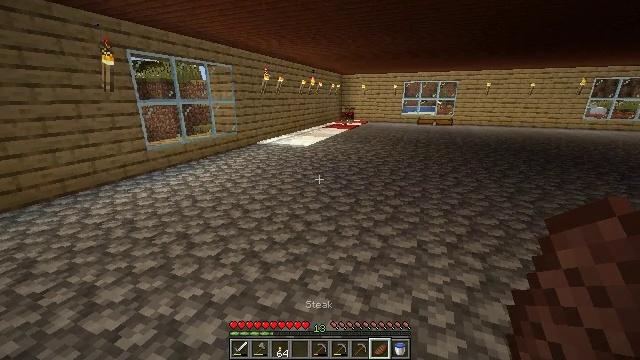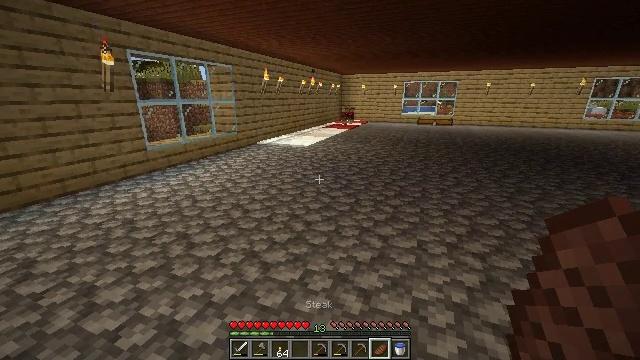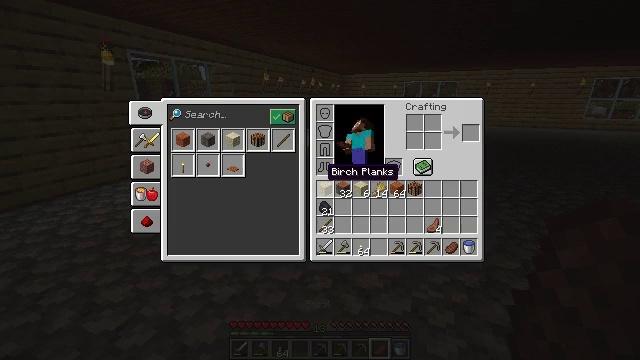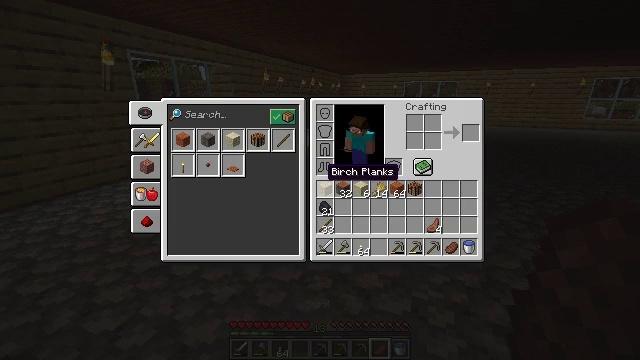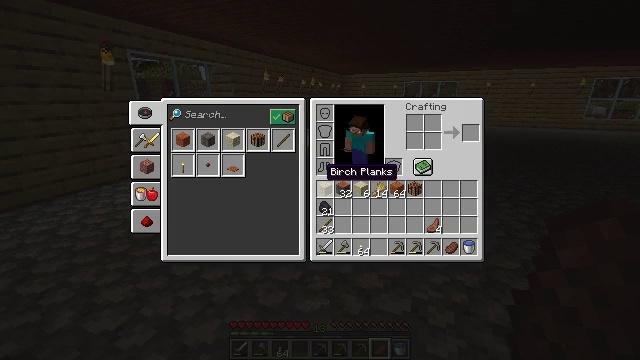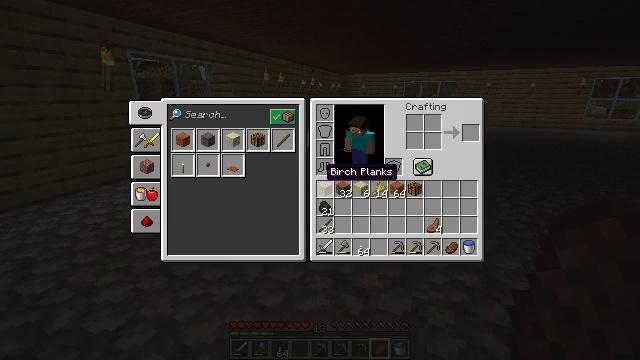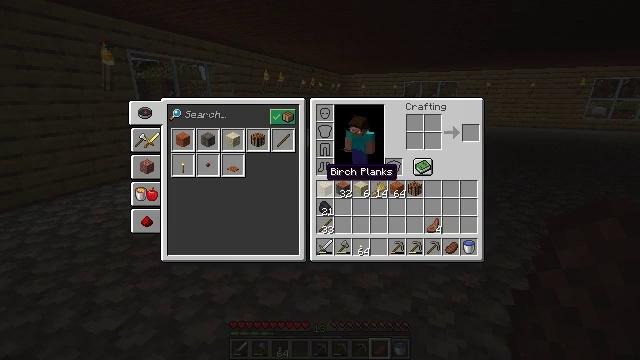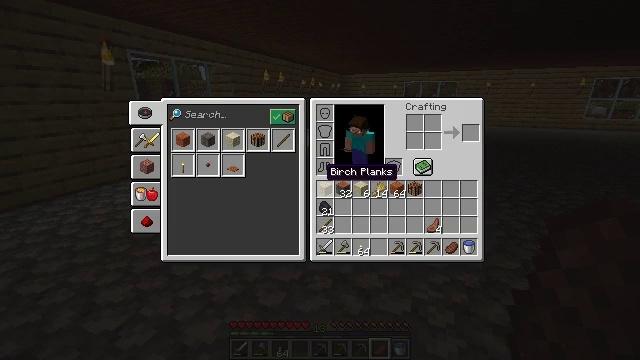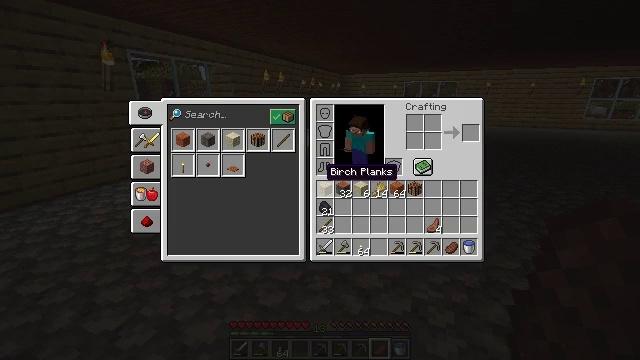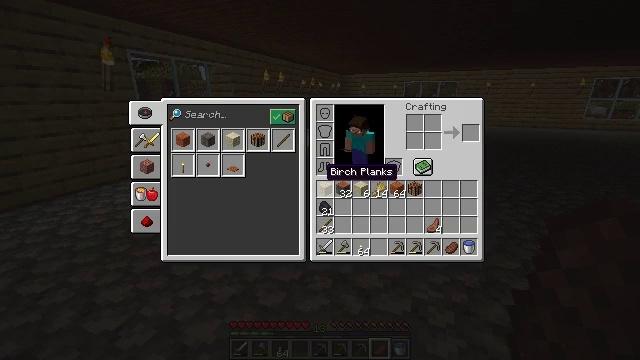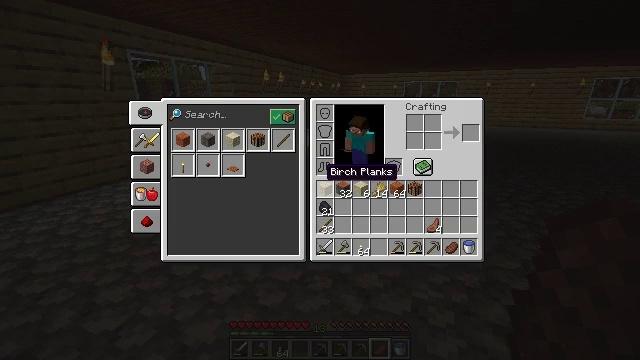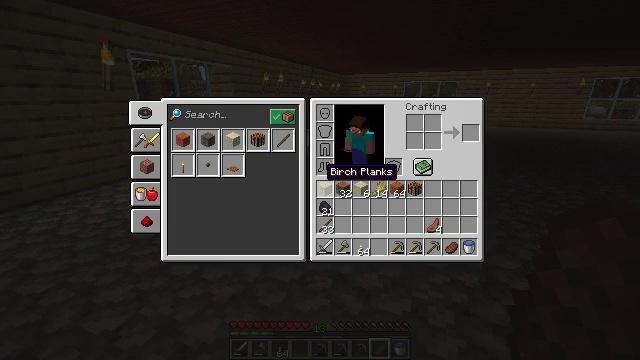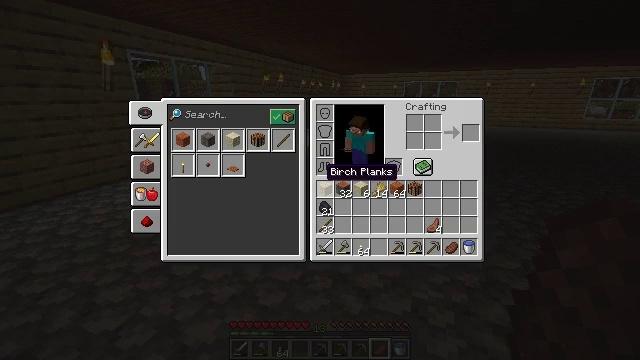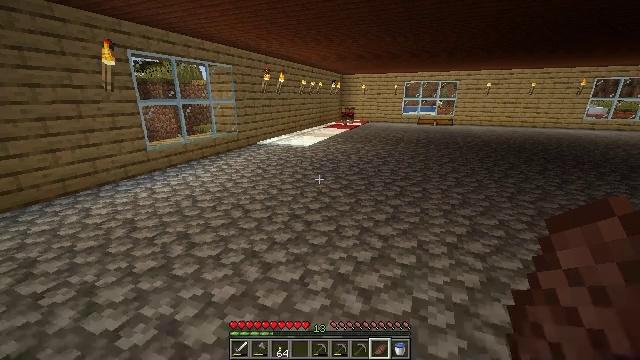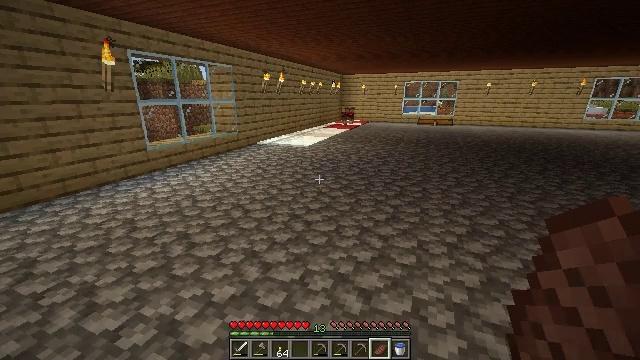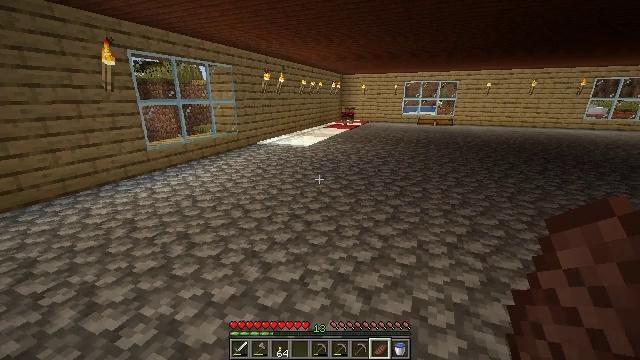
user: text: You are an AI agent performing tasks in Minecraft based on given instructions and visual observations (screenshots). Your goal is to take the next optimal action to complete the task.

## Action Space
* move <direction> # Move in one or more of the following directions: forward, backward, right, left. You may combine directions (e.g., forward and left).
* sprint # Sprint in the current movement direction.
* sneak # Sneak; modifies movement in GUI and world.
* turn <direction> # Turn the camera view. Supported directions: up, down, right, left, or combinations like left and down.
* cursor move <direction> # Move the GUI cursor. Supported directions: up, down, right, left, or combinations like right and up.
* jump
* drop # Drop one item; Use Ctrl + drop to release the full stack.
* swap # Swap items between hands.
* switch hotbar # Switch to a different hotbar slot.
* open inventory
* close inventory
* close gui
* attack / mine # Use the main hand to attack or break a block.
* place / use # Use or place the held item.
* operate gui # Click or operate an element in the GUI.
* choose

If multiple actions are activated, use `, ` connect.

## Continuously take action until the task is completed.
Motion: motion action
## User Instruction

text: Attack the cobblestone slab to gather it.
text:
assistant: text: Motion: no_op
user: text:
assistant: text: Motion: close inventory
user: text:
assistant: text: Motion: close inventory
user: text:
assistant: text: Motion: close inventory
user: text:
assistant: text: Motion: close inventory
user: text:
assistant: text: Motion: close inventory
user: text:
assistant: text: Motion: close inventory
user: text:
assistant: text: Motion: close inventory
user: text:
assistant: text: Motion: close inventory
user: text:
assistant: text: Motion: open gui
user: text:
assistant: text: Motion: no_op
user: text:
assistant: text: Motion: no_op
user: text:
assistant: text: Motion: no_op
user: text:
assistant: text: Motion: close gui
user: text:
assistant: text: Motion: open inventory
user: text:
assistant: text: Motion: no_op
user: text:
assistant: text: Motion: no_op
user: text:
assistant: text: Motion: no_op
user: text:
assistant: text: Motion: no_op
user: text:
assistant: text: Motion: no_op
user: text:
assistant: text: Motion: no_op
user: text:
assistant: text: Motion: no_op
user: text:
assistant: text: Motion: no_op
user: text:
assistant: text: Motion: close inventory
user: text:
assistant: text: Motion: close inventory
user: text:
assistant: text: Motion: close inventory
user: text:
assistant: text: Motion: open gui
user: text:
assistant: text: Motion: no_op
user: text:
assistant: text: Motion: no_op
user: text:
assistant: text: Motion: no_op